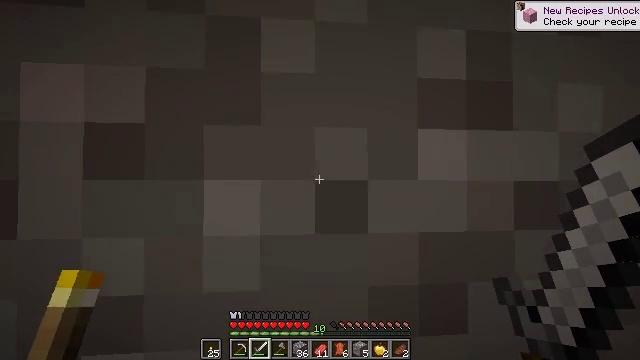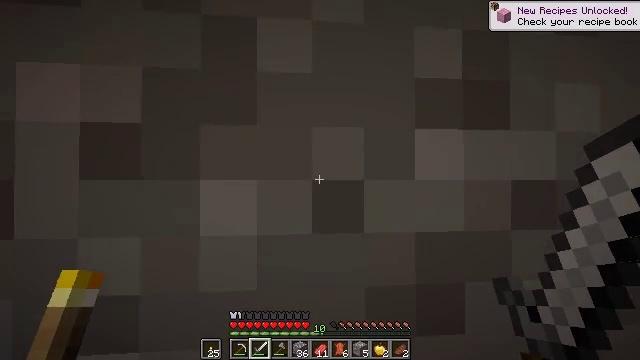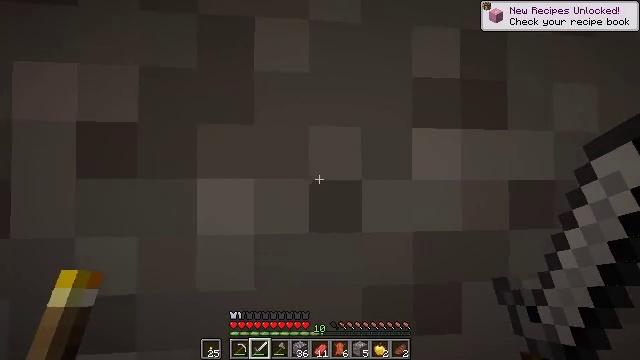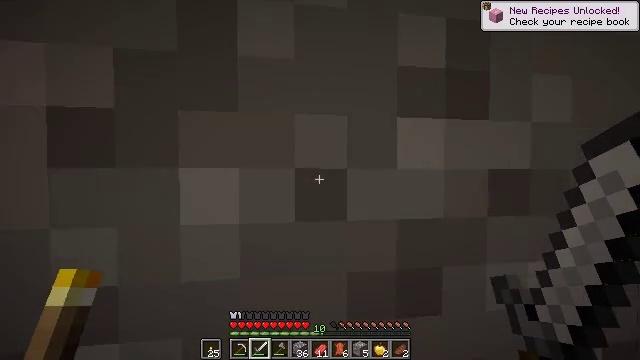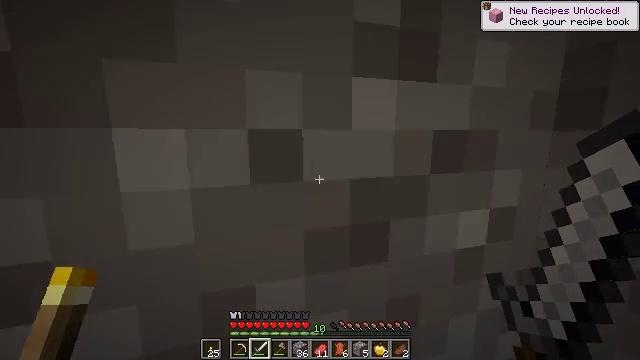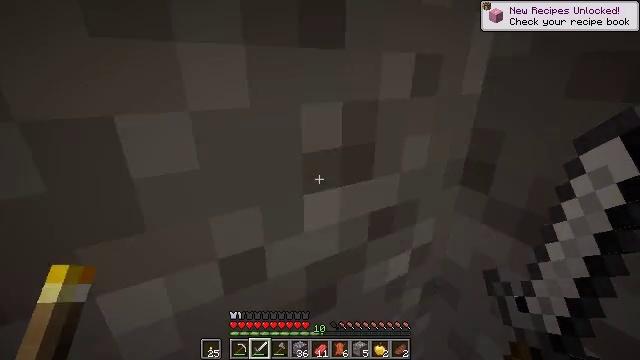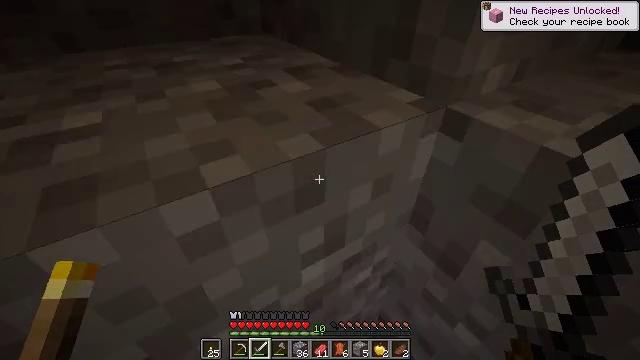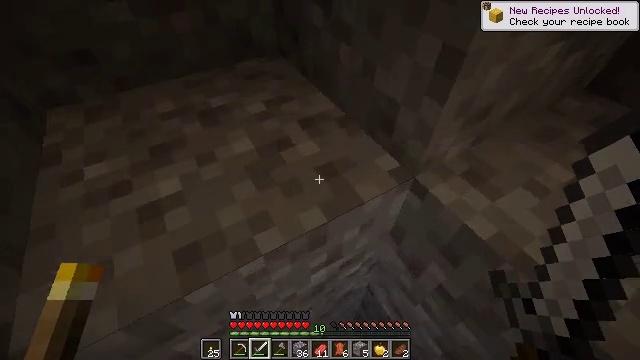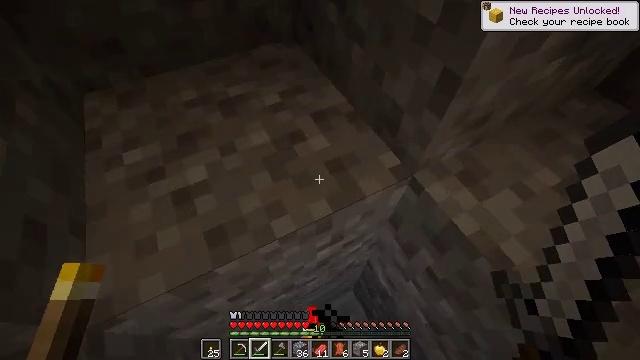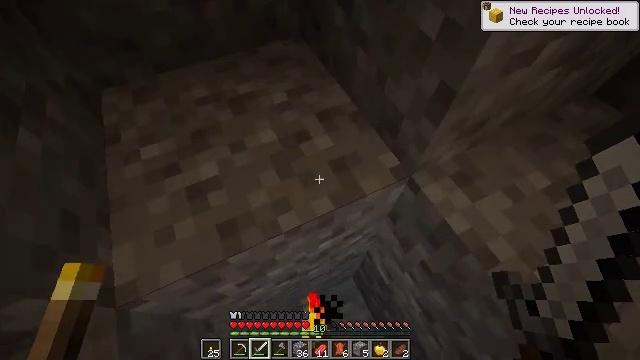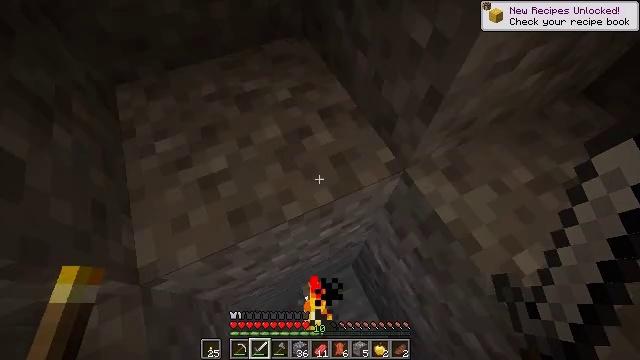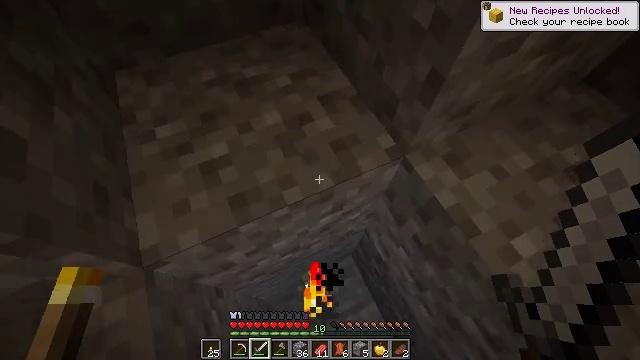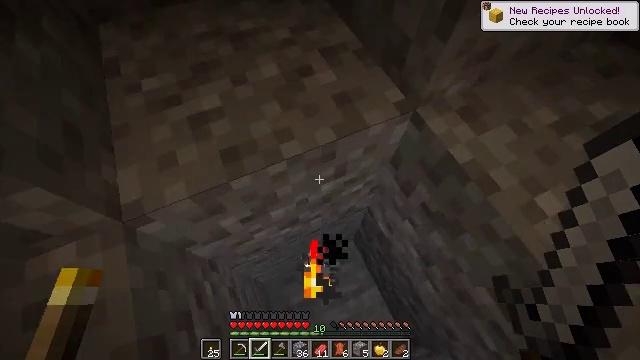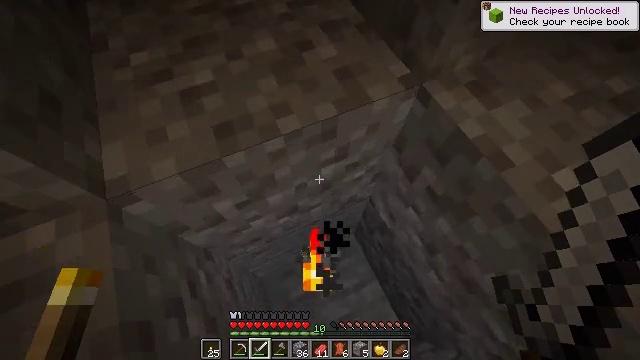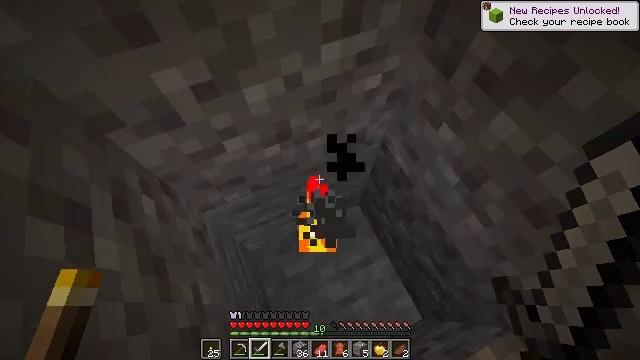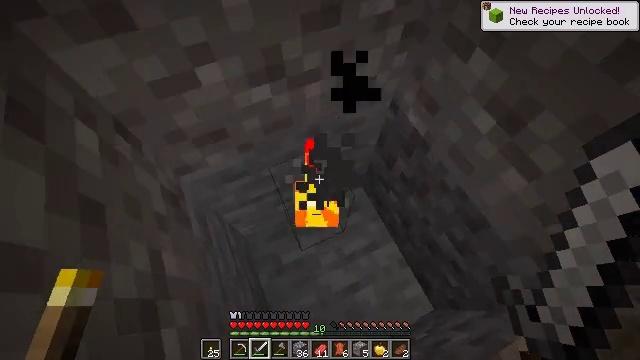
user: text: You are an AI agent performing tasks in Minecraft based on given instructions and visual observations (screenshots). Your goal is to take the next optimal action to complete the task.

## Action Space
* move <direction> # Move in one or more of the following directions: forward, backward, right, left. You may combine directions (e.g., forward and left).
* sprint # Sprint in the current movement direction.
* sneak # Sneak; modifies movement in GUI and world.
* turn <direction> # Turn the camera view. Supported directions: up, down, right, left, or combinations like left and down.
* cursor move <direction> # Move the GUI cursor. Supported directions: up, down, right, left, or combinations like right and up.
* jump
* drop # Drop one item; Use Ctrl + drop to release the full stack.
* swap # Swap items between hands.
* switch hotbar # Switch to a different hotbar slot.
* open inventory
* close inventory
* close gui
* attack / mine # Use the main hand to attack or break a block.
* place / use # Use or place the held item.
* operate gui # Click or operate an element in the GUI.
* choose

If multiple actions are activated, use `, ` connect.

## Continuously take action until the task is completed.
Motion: motion action
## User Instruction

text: Dig through gravel to clear a path.
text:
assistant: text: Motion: sprint
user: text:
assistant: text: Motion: sprint
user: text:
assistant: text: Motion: sprint, turn right and down
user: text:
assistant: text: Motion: sprint, turn right and down
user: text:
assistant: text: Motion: sprint, turn right and down, jump
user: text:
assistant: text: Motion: turn right and down, jump
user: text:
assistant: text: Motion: turn left and down, jump
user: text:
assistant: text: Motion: turn left and down, jump
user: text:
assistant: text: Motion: move back, turn left and down, jump
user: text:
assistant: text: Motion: move back, turn down, jump
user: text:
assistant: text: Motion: move back, turn down, jump
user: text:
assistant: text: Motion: move back, turn down, jump
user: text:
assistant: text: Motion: move back, jump
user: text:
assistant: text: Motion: move back, jump
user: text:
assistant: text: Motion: move back
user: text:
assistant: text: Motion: move back
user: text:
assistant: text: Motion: turn left
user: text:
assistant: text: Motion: turn left and down
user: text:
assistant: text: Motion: turn left and down
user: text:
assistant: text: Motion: turn left
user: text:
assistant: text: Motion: no_op
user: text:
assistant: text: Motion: turn left and up
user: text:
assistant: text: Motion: turn left and up
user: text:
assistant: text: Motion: turn left and up
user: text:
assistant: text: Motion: no_op
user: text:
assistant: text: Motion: move back, turn left and down, jump
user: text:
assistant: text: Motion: move back, turn left and down, jump
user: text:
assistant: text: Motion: move back, sprint, turn left and down, jump
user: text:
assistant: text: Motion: move back, sprint, turn down, jump
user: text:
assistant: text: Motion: move back, sprint, turn down, jump